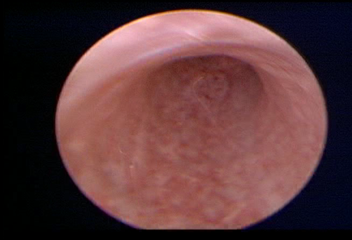
Modality: WLC
Class: Normal mucosa
Bladder cancer association: No